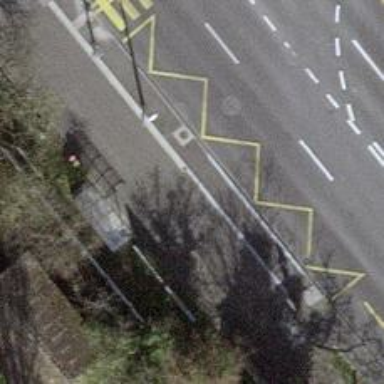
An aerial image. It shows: Bus stop with shelter.